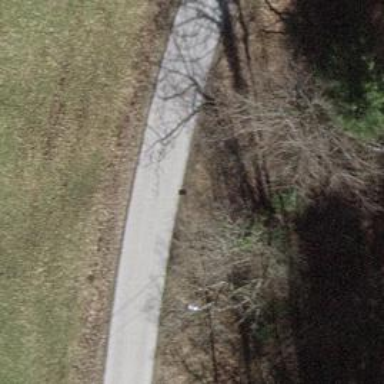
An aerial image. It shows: Unpaved unclassified road with track type of grade2.